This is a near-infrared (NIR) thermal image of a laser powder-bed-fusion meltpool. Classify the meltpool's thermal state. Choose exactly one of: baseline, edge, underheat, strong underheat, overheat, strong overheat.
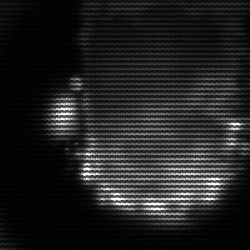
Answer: baseline